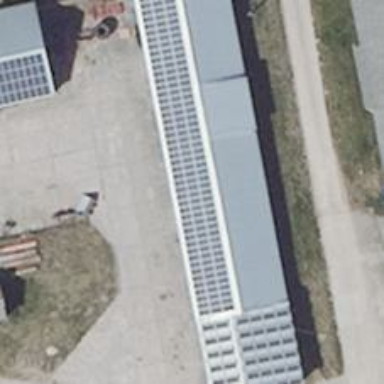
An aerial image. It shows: Solar photovoltaic panel generator producing electricity as small installation.